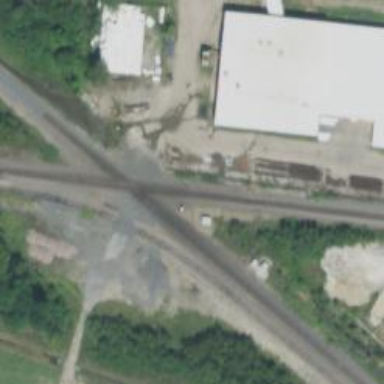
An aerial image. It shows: Junction on the railway.